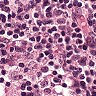
Metastatic tissue present: no